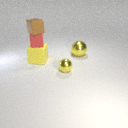
large yellow rubber cube below small brown rubber cube